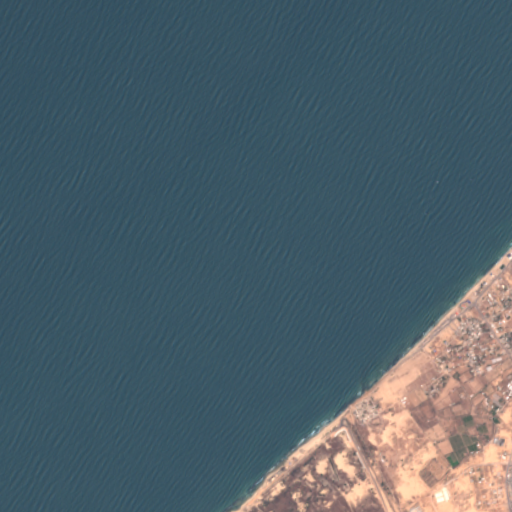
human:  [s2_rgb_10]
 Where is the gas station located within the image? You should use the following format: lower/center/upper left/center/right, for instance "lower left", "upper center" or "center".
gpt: The gas station is located in the center right of the image.
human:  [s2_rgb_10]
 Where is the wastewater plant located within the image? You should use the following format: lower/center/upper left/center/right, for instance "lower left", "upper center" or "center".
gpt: The wastewater plant is located in the lower right of the image.
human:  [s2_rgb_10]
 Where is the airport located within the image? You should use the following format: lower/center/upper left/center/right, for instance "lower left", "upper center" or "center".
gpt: There is no airport in the image.